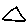
Label: triangle